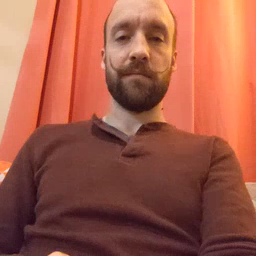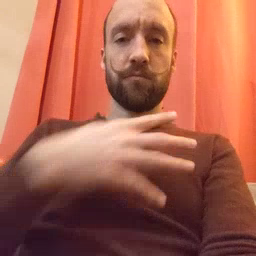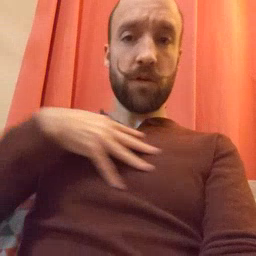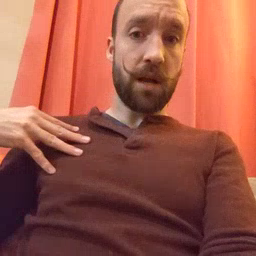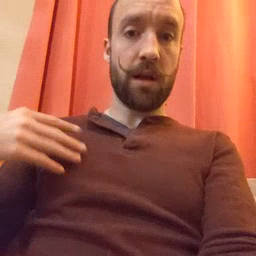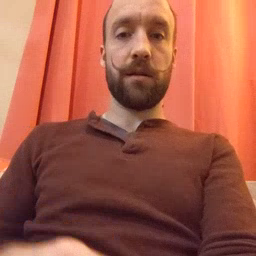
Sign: zebra